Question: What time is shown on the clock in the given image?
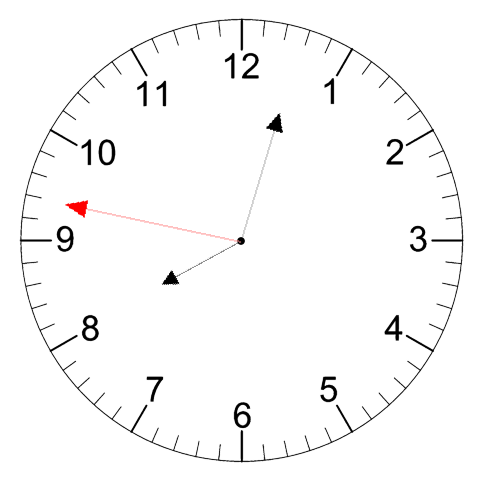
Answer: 08:02:47